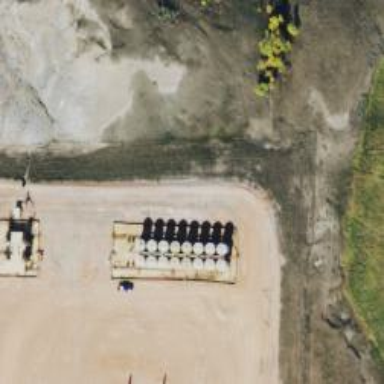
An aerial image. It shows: Storage tank with man-made structure.